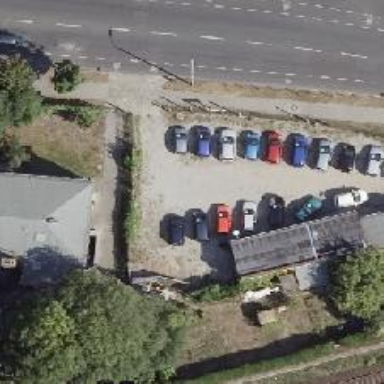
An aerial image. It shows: Car repair shop.